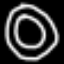
Label: donut